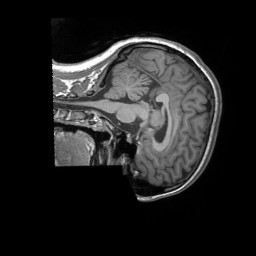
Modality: T1w
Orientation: sagittal